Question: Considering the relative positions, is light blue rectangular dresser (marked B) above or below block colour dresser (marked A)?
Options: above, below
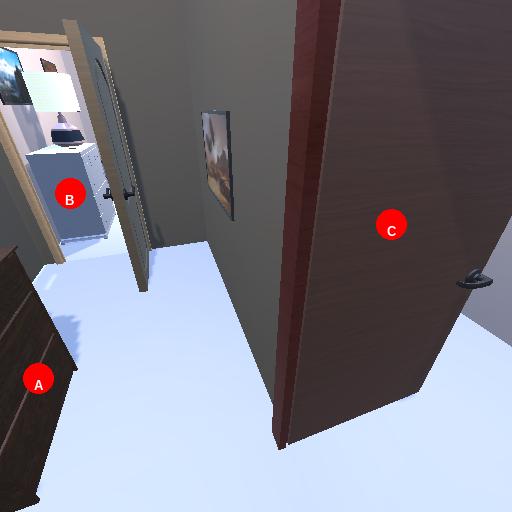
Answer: above